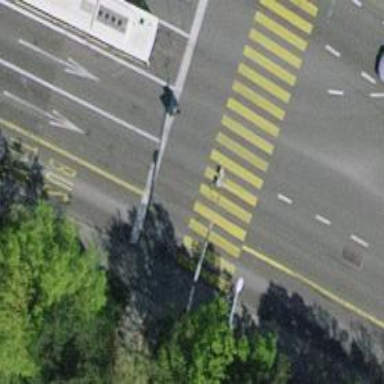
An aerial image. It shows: Crossing with traffic signals.